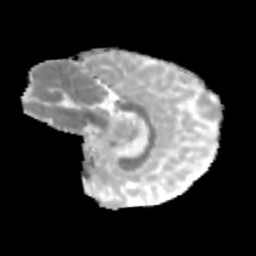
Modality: MD
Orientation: sagittal
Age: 9
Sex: female
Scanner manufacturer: siemens
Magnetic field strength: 3 T
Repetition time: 3.8 s
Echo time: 0.07 s